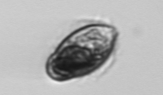
Label: Pleuronema